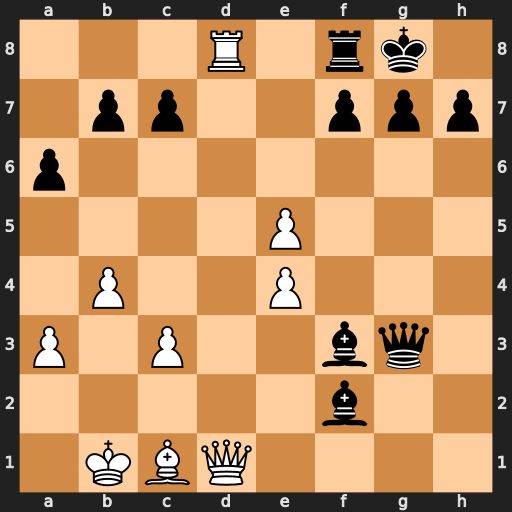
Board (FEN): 3R1rk1/1pp2ppp/p7/4P3/1P2P3/P1P2bq1/5b2/1KBQ4
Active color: w
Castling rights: -
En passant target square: -
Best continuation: Rxf8+ Kxf8 Qd8#